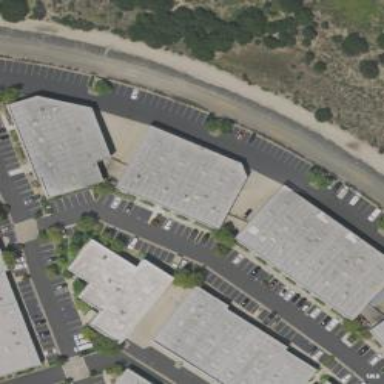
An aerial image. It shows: Commercial building.